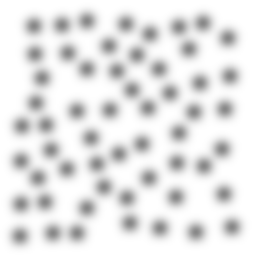
Squares: 0
Triangles: 0
Stars: 56
Total shapes: 56